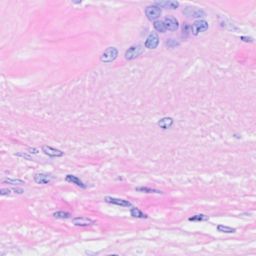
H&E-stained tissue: Breast